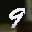
Label: 9